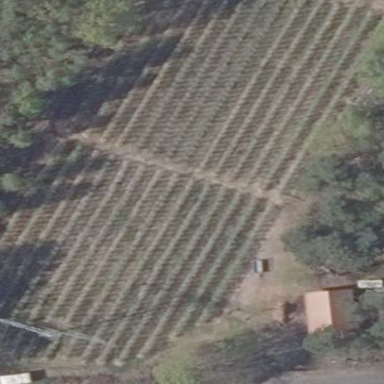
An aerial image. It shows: Orchard filled with blueberry plants.